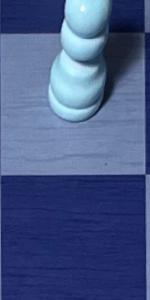
Label: Empty